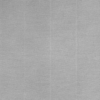
Label: dusty